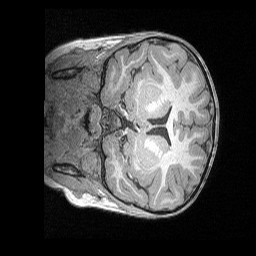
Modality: T1w
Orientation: coronal
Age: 6
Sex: male
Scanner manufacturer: siemens
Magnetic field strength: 3 T
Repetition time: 2.53 s
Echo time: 0.00164 s